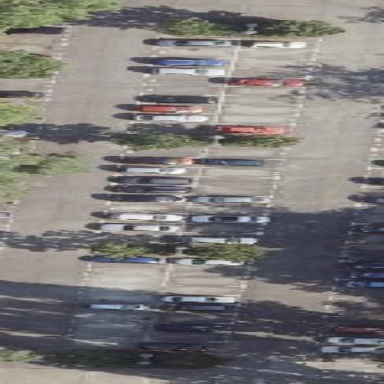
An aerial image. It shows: Parking aisle with concrete surface.